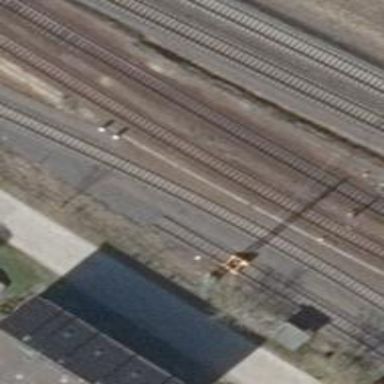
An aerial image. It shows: Abandoned railway yard.